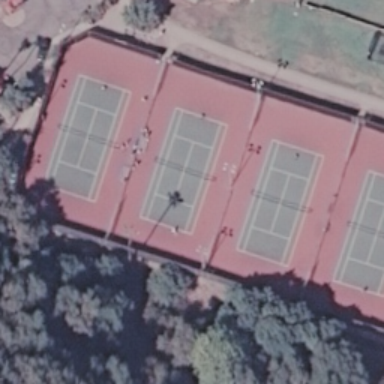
Four tennis courts on the red ground arranged neatly with many plants surrounded .